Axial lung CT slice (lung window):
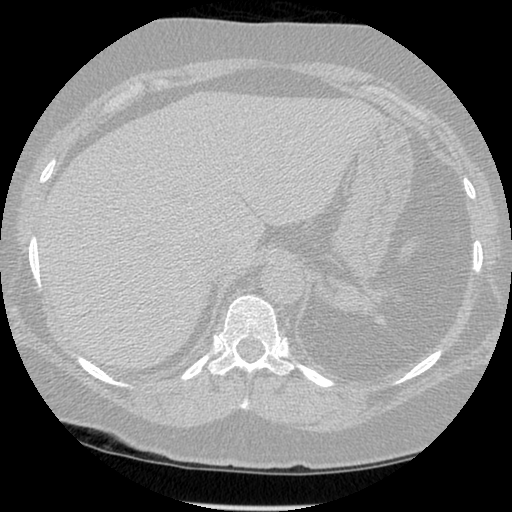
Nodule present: no